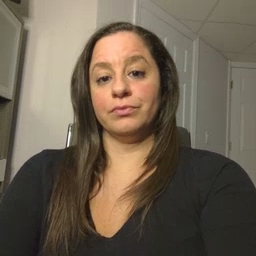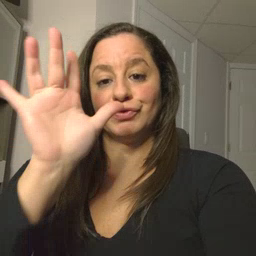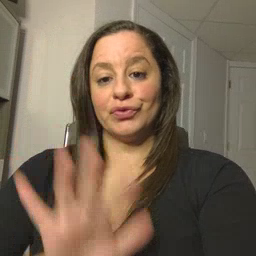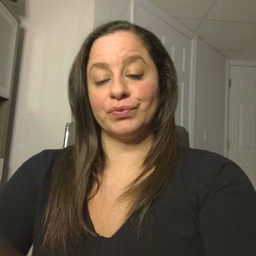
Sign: snow